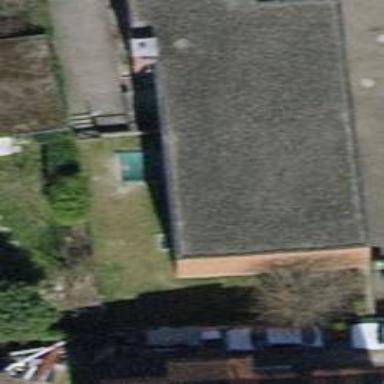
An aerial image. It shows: Flat-roofed building.